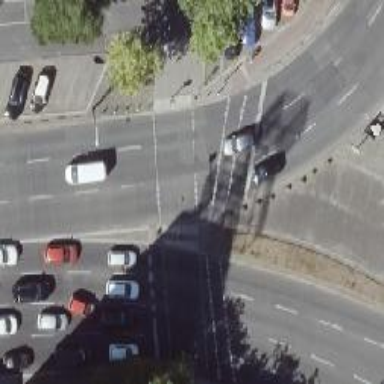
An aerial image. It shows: Traffic island located on footway.